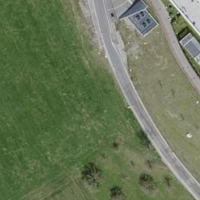
EUNIS habitat code: 24
Species observed at this site:
Gryllus campestris